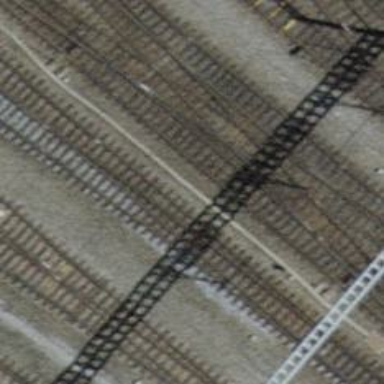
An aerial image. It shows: Railway crossing.